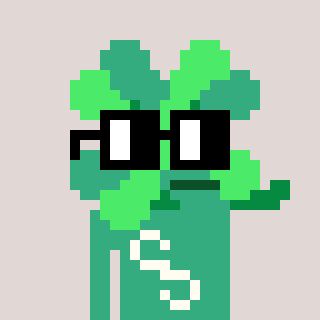
a pixel art character with square black glasses, a clover-shaped head and a teal-colored body on a warm background